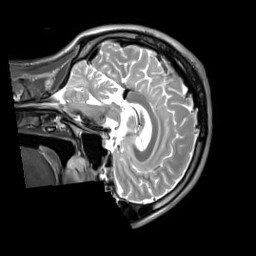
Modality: T2w
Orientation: sagittal
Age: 28
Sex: male
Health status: ill
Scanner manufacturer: siemens
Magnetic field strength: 3 T
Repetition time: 2.8 s
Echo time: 0.326 s